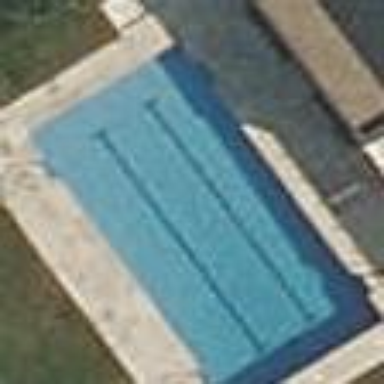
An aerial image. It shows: Swimming pool located in leisure land.